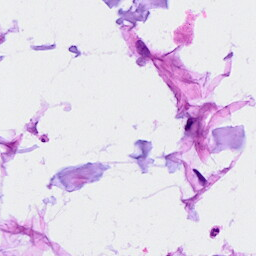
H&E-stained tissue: Breast